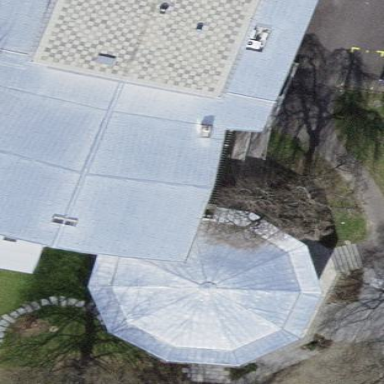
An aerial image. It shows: Pavilion building.